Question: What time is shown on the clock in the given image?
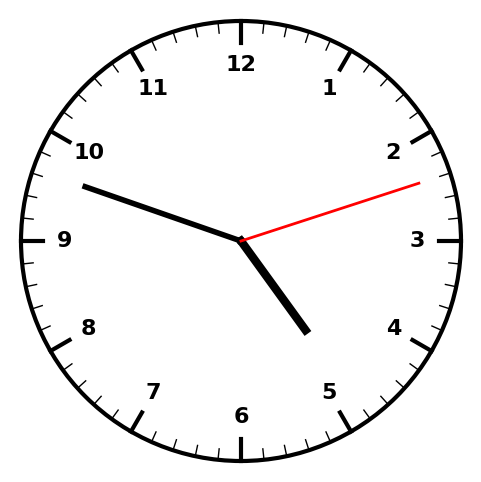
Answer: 04:48:12